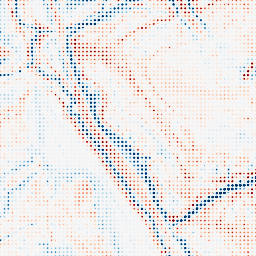
Category: edge_preserving
Decomposition family: bilateral
Decomposition parameters: d: 21
sigma_color: 25
sigma_space: 50
Upsampling method: sinc_blackman
Upsampling parameters: scale: 8
kernel_size: 4
Upsampling scale: 8